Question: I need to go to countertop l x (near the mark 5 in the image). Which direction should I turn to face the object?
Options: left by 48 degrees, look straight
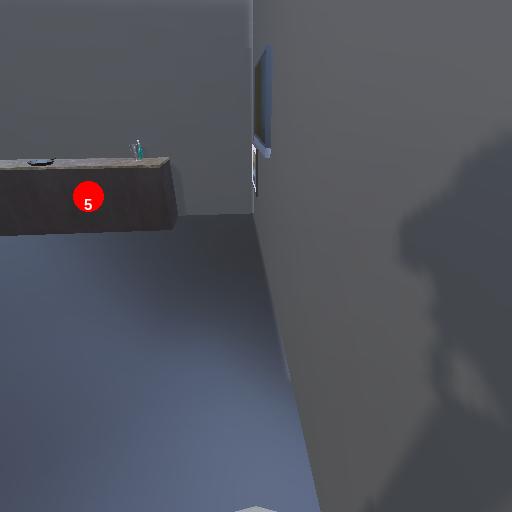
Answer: left by 48 degrees